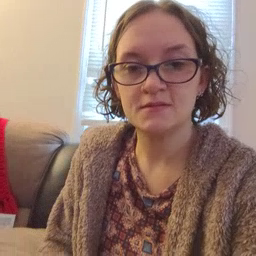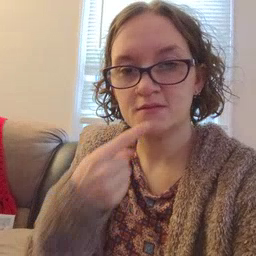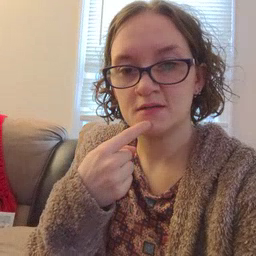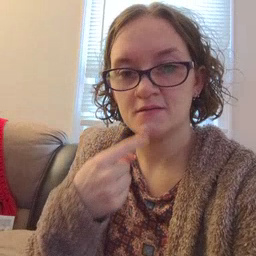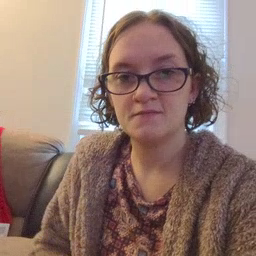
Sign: say